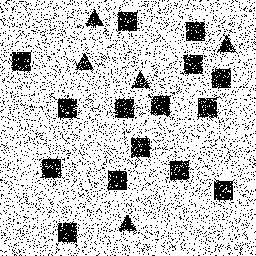
Squares: 15
Triangles: 5
Stars: 0
Total shapes: 20